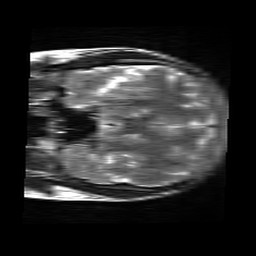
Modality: T2w
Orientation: coronal
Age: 20
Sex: female
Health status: healthy
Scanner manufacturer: siemens
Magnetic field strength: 3 T
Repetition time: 4.01 s
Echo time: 0.116 s